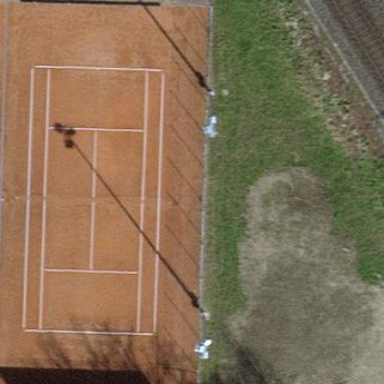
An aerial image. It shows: Tennis court on pitch designated for leisure land.